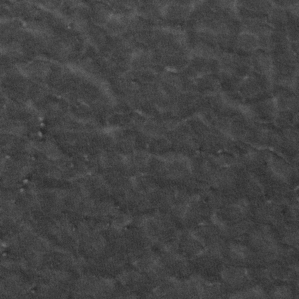
Label: frost